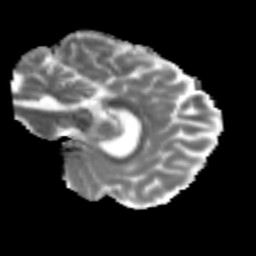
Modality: MD
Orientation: sagittal
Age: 21
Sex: male
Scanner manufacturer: siemens
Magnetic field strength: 3 T
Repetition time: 3.5 s
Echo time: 0.125 s